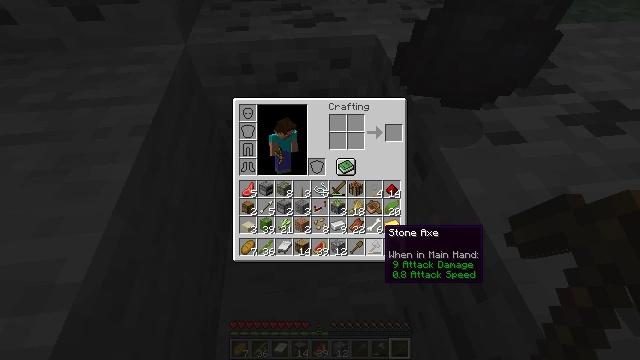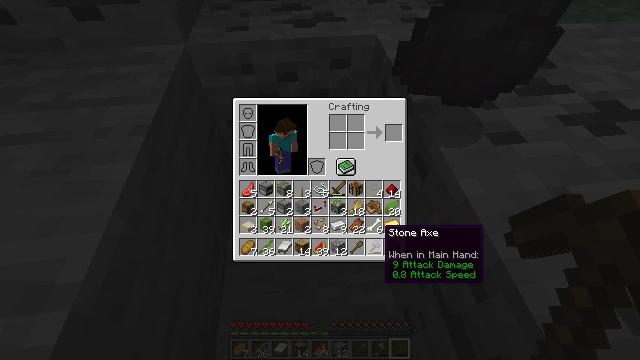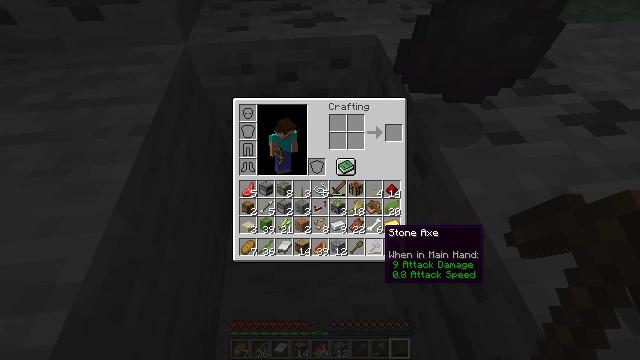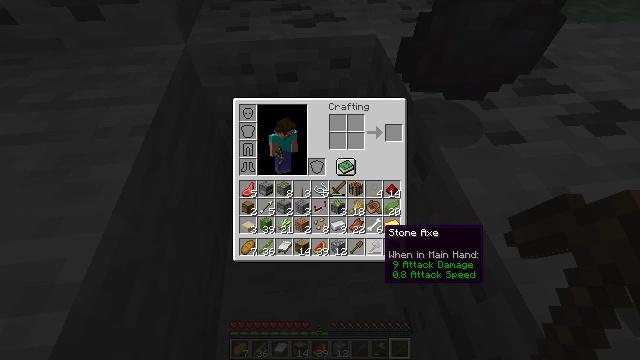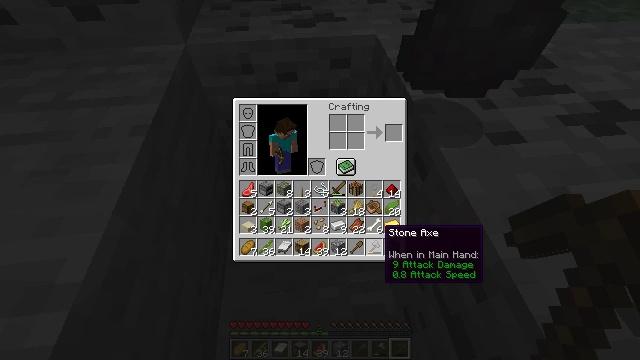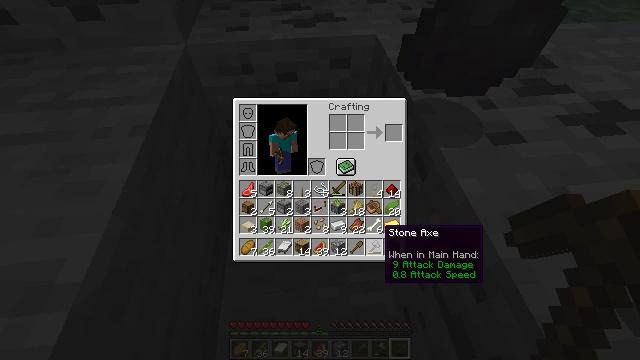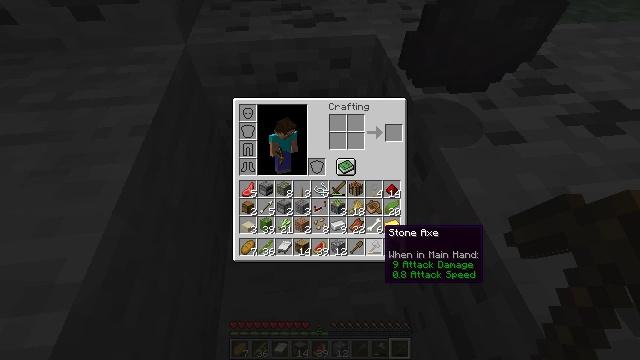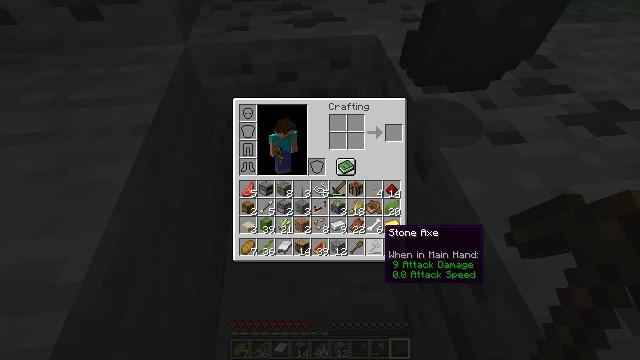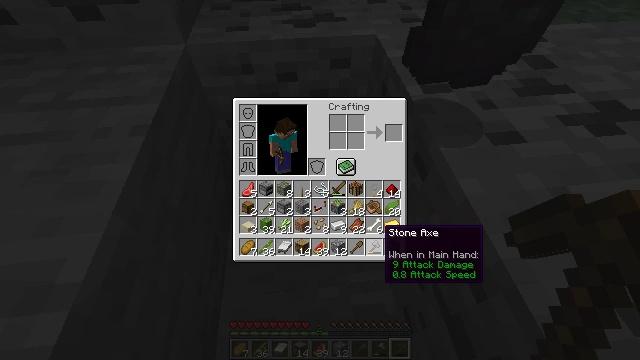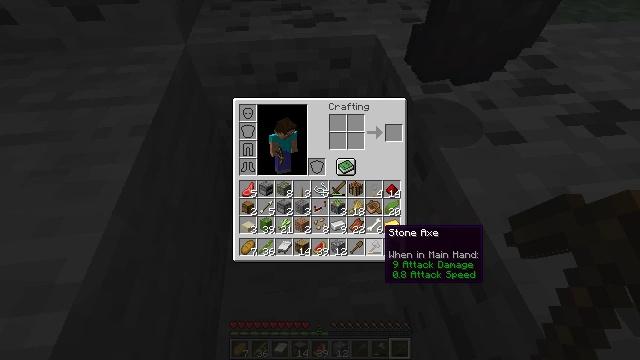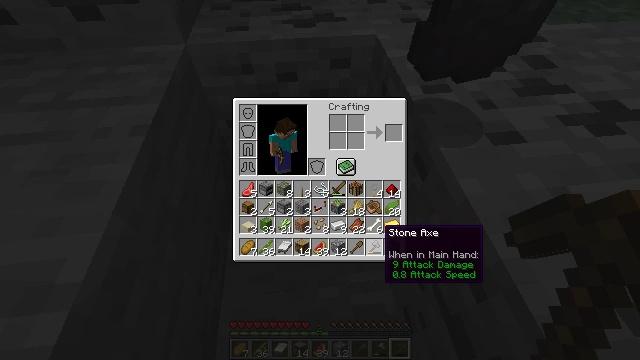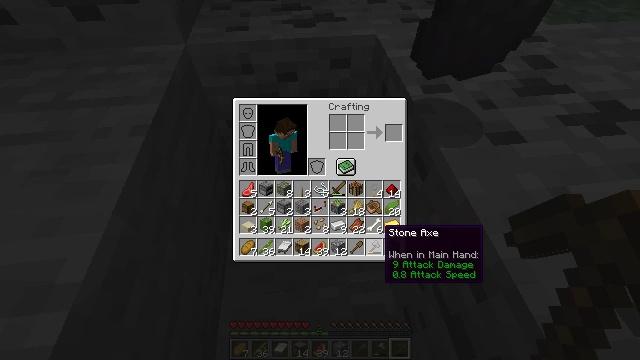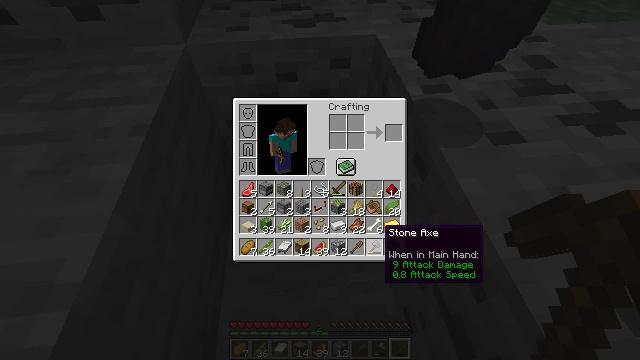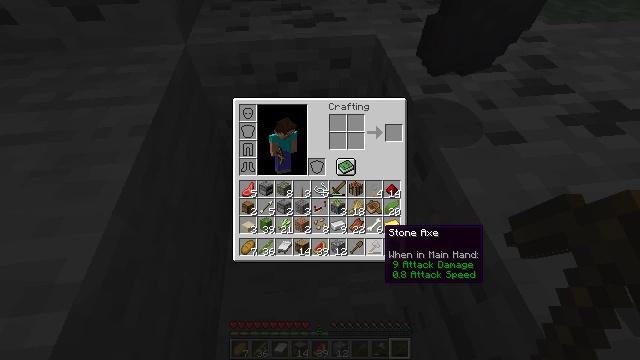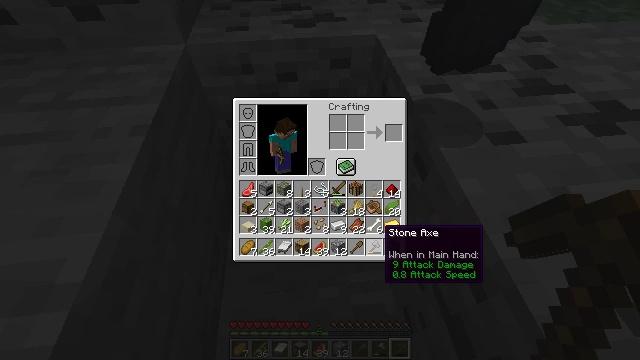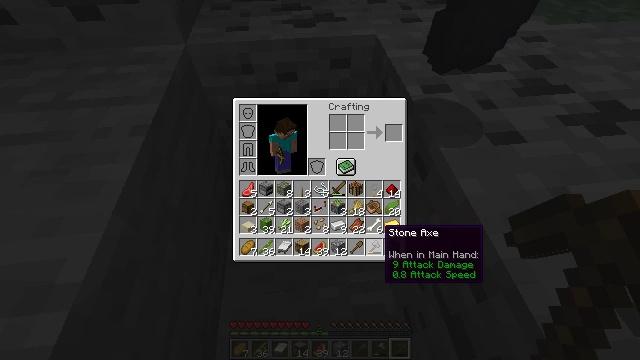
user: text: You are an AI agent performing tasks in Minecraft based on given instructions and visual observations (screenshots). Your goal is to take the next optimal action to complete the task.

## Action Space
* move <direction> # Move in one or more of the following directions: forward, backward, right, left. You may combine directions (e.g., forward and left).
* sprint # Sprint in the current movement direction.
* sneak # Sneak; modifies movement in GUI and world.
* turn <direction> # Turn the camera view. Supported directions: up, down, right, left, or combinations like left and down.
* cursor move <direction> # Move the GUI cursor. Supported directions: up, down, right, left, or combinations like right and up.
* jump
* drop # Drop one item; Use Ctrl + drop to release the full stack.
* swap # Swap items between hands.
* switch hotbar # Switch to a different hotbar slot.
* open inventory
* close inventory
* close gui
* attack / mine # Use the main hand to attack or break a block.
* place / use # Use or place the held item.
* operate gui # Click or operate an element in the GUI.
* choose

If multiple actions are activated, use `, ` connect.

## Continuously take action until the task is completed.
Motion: motion action
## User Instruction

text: Remove an arrow from the inventory.
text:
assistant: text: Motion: no_op
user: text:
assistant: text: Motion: no_op
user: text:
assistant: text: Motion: no_op
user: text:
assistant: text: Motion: no_op
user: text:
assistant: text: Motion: no_op
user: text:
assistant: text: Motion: no_op
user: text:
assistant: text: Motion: no_op
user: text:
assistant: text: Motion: no_op
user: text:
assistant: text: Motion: no_op
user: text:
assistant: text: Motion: no_op
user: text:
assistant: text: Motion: no_op
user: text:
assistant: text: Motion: no_op
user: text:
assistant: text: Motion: no_op
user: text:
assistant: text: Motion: no_op
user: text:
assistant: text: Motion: no_op
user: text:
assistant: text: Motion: no_op
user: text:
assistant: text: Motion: no_op
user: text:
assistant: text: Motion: no_op
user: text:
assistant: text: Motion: no_op
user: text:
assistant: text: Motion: no_op
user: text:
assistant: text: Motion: no_op
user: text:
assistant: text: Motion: no_op
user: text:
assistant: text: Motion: no_op
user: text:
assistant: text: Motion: no_op
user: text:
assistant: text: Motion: no_op
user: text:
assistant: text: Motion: no_op
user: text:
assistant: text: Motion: no_op
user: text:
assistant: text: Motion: no_op
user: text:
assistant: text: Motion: no_op
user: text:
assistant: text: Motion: no_op